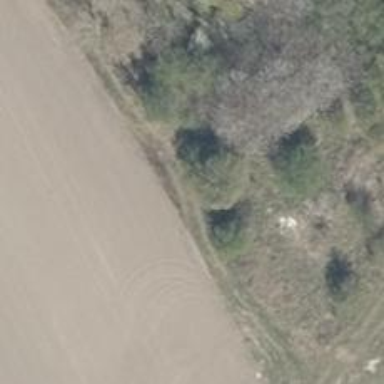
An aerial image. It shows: Grass track with grade5 tracktype.